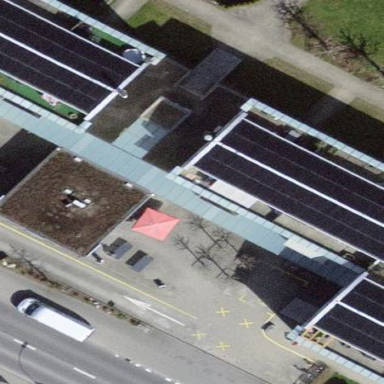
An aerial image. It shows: Fast food restaurant located in building.